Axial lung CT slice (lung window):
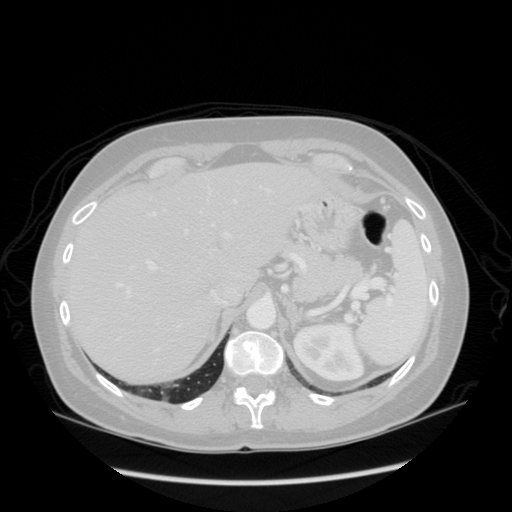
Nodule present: no